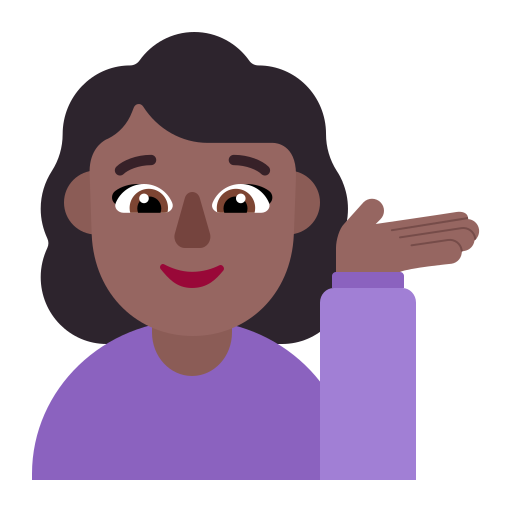
woman tipping hand flat  dark